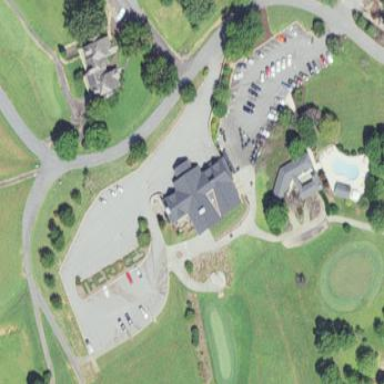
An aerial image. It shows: Clubhouse building at golf course.